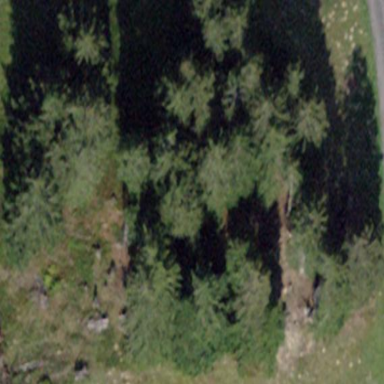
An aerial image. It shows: Forest area.